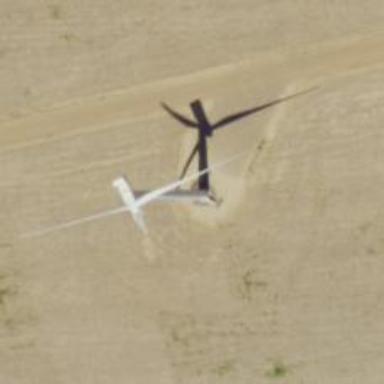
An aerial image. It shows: Wind generator with horizontal axis. The generator is wind turbine.